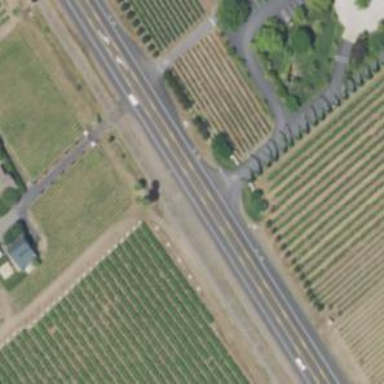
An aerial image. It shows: Vineyard with wine grapes as the main crop.